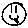
Label: smiley face